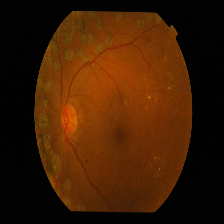
Diabetic retinopathy grade: Mild